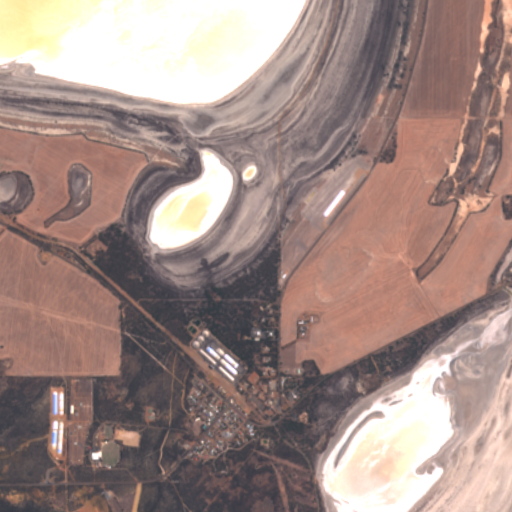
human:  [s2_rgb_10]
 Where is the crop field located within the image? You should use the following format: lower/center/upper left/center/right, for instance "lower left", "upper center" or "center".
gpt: The crop field is located in the lower left of the image.
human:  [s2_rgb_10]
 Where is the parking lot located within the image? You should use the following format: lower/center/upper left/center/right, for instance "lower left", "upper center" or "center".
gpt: The parking lot is located in the lower left of the image.
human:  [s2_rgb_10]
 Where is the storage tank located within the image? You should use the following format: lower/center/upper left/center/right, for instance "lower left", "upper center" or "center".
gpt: The storage tank is located in the lower center of the image.
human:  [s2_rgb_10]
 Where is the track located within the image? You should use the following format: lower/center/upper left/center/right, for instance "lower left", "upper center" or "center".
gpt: There is no track in the image.